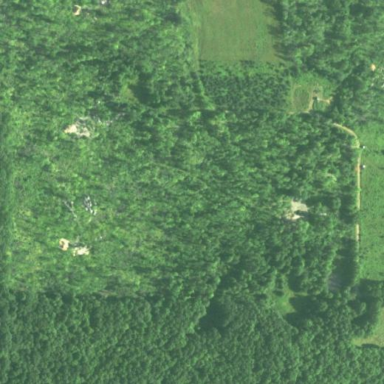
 likely man-made clearing in the landscape."